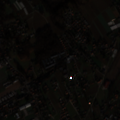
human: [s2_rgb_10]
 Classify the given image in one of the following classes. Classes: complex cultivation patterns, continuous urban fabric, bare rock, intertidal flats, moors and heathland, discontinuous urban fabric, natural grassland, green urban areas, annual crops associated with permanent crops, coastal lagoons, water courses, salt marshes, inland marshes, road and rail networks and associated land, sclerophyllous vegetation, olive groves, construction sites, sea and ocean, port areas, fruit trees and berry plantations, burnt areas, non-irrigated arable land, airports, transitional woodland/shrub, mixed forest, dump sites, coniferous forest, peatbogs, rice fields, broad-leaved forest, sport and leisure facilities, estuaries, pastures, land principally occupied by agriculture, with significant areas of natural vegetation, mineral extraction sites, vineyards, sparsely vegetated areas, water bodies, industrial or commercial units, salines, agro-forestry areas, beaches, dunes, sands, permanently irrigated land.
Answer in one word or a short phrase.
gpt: discontinuous urban fabric, complex cultivation patterns, land principally occupied by agriculture, with significant areas of natural vegetation, broad-leaved forest